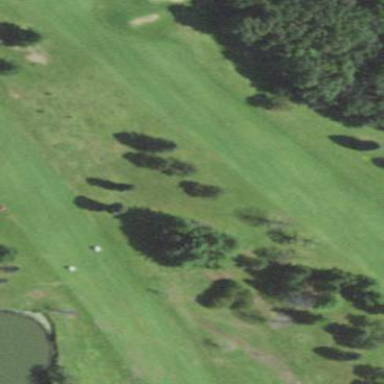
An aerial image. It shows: Golf fairway surrounded by grass.